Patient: sex M, age 66
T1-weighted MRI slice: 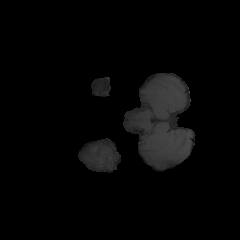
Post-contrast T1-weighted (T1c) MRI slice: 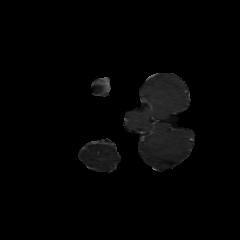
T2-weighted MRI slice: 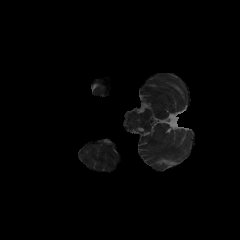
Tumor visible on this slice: no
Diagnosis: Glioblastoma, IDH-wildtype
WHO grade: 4